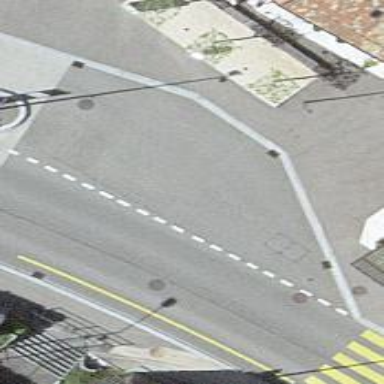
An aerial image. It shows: Driveway on the left side with service road.